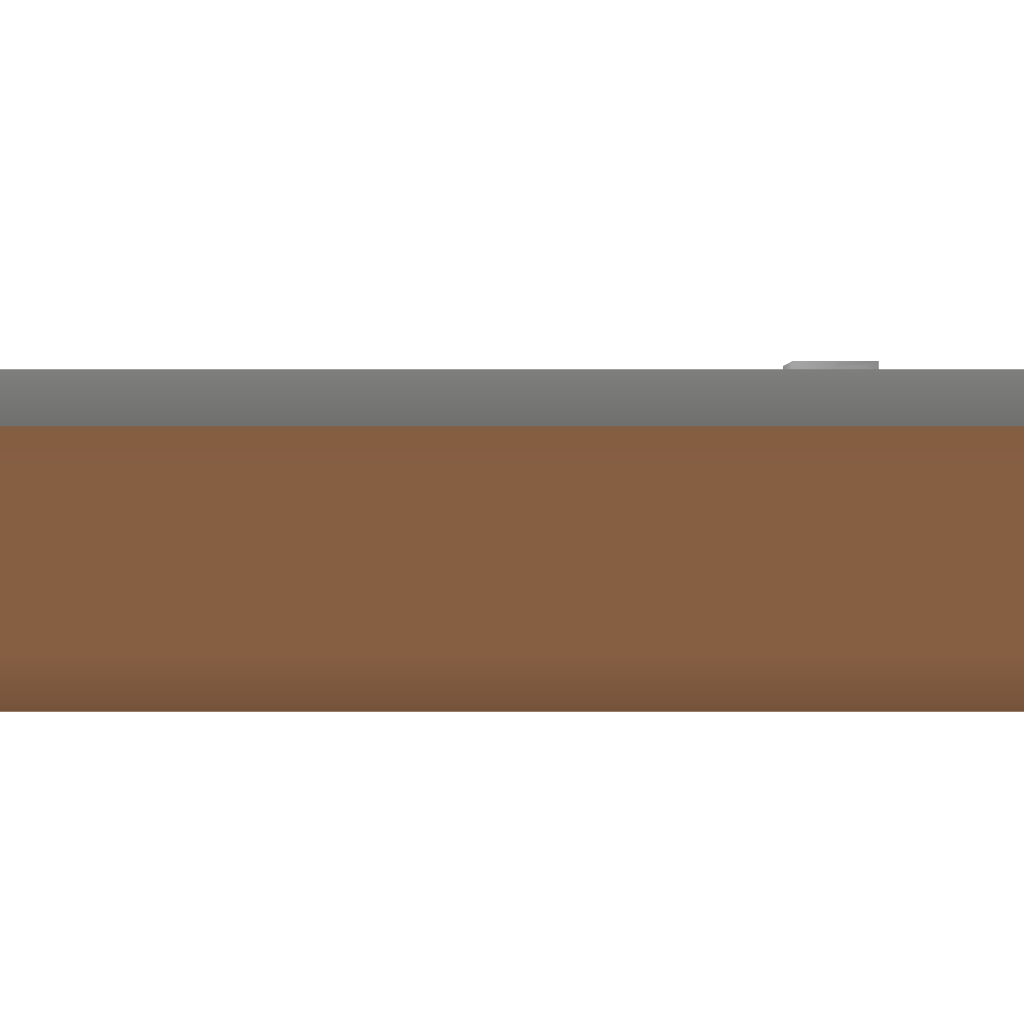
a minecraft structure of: Lighted Swimming Pool